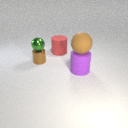
large purple rubber cylinder to the right of large red rubber cylinder